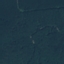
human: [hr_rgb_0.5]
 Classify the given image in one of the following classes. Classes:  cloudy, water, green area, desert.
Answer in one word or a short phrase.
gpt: green area